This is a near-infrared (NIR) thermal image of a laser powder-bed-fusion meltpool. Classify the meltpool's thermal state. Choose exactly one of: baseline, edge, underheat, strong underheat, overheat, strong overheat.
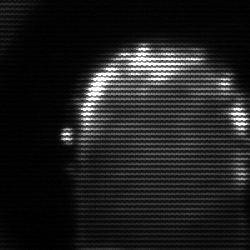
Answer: baseline